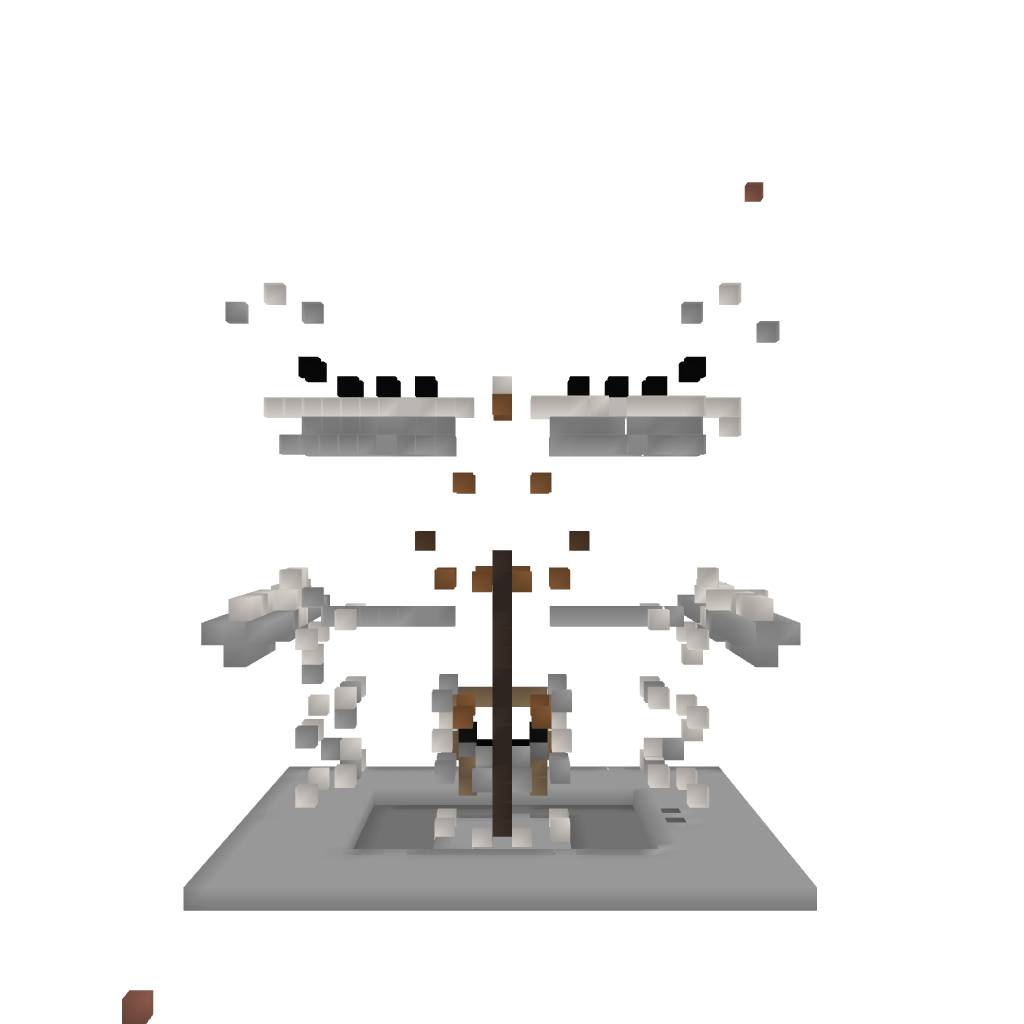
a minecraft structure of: A Majestic Tower